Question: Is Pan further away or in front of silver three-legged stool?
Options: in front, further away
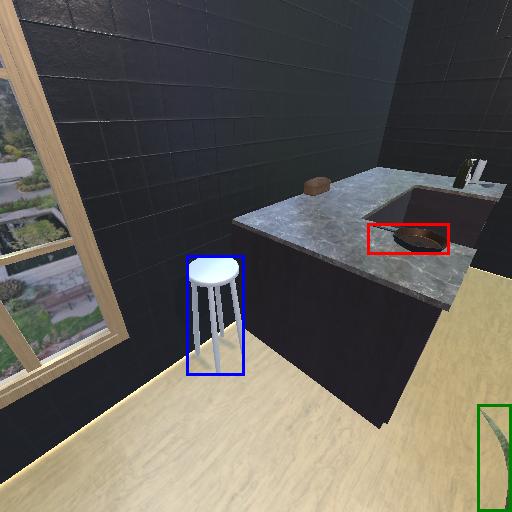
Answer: in front